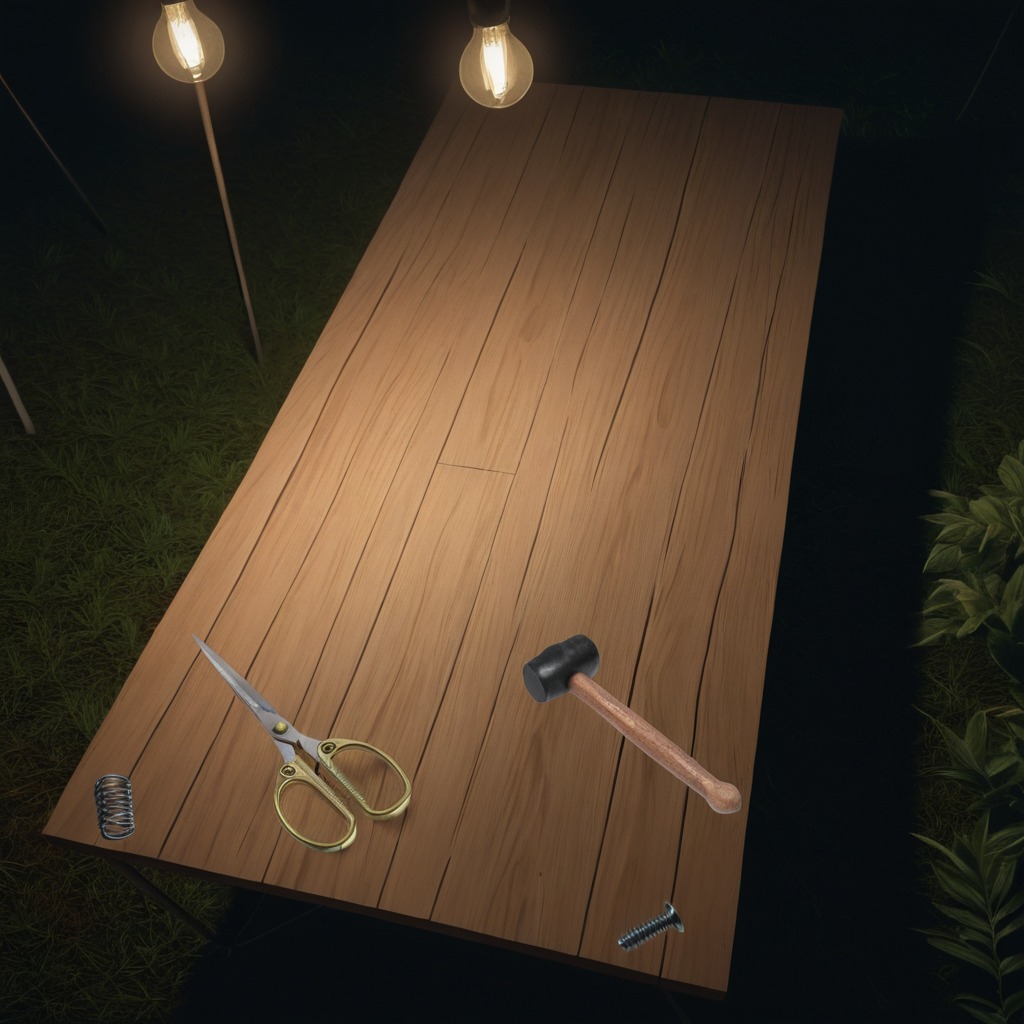
A metal machine screw, an iron nail, a hammer, a coiled metal spring, and a pair of scissors are lying on the wooden table.